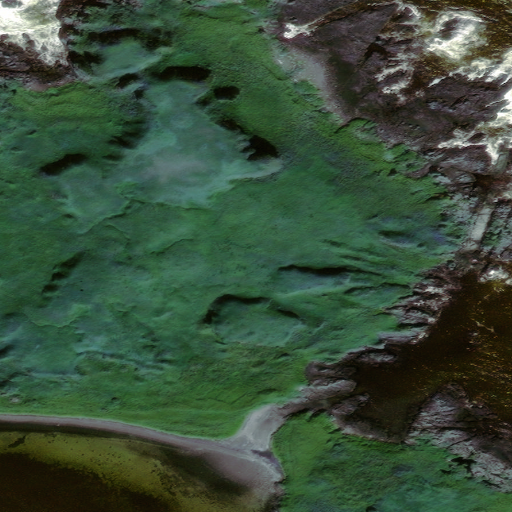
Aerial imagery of island in Alaska named Kennon Island containing only unknown